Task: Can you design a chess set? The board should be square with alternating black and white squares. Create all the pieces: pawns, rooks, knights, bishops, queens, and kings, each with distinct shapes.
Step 1084:
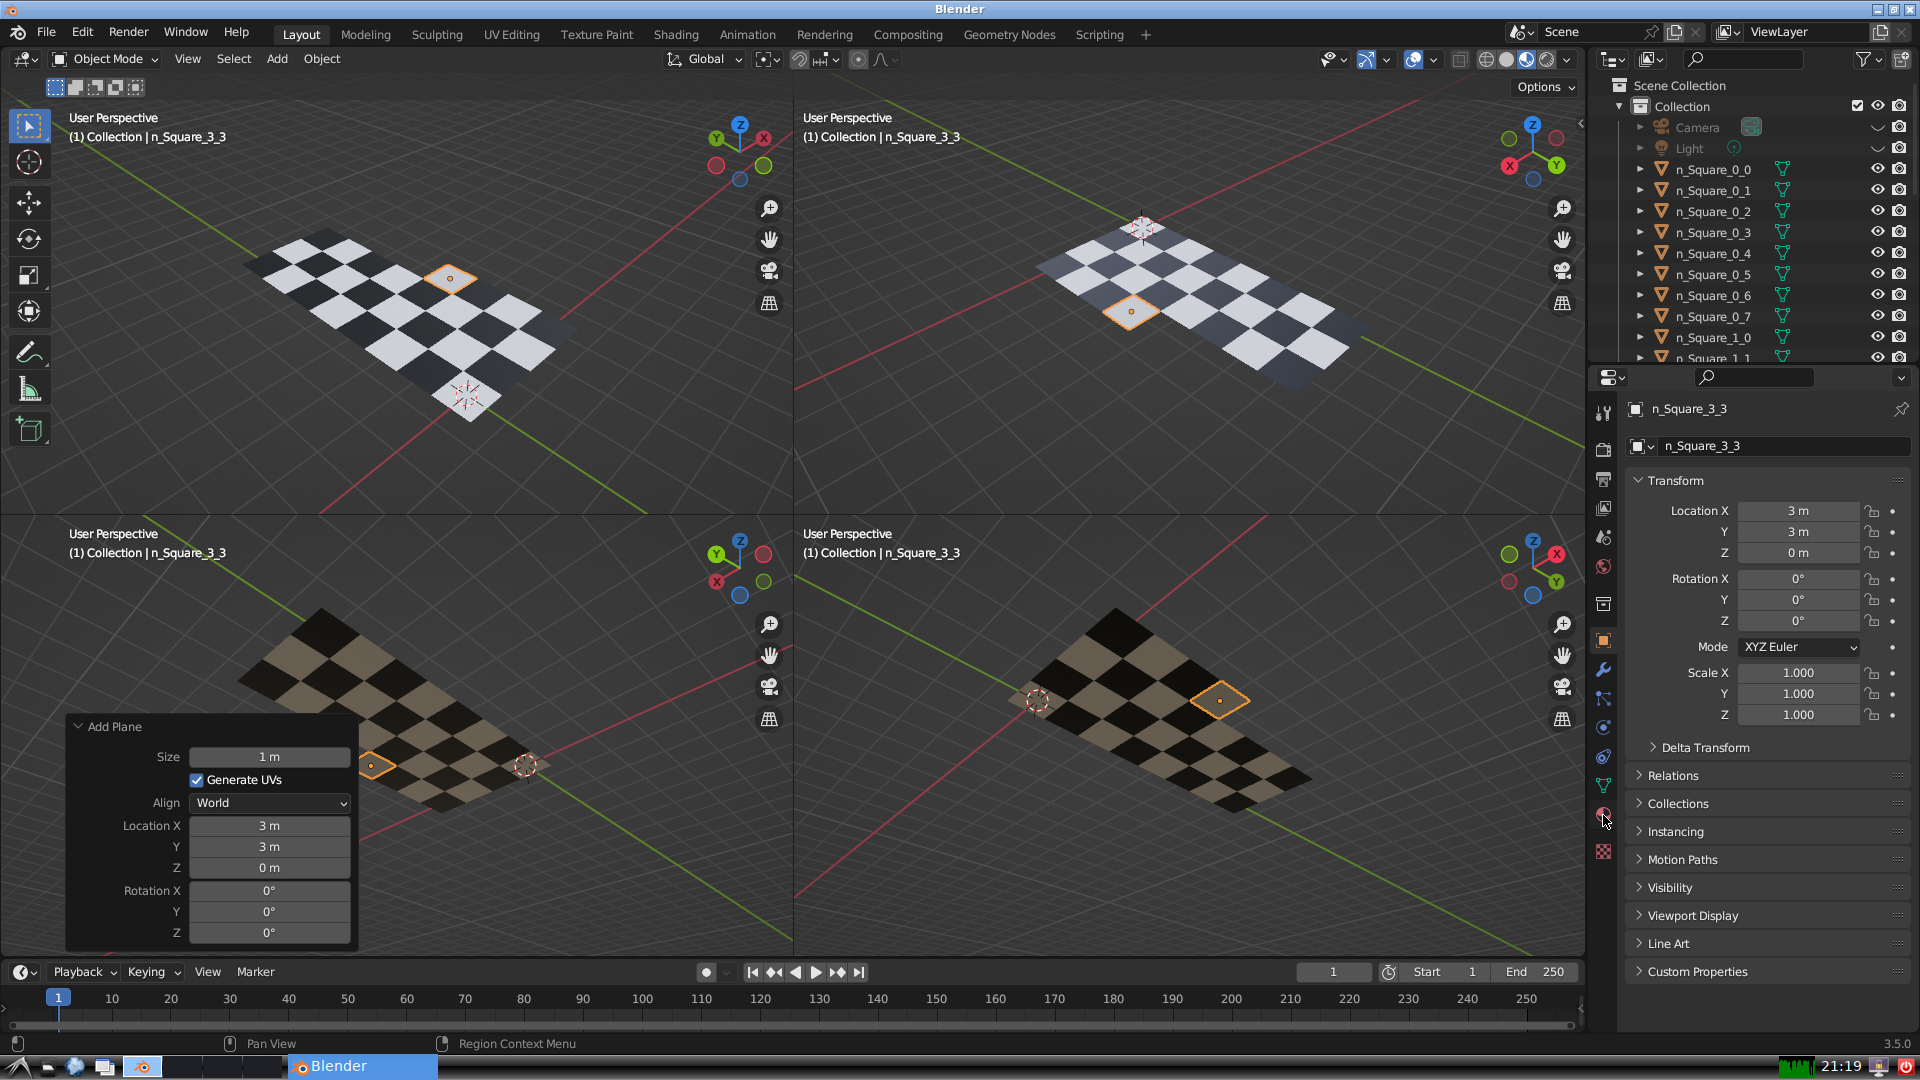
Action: click: no